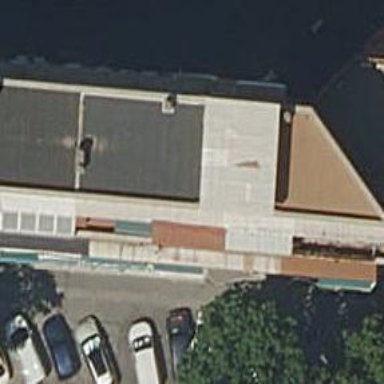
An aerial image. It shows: Storage rental shop.